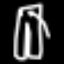
Label: pants